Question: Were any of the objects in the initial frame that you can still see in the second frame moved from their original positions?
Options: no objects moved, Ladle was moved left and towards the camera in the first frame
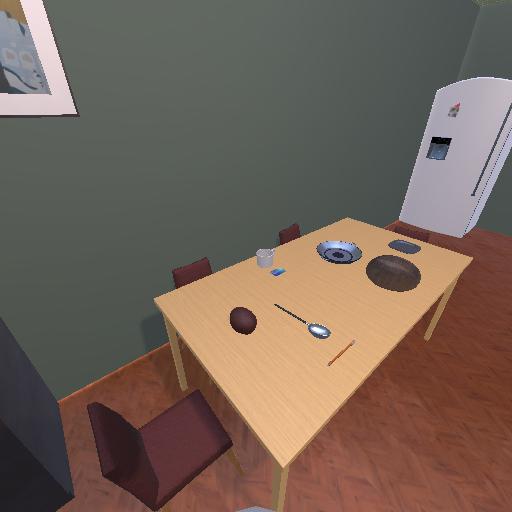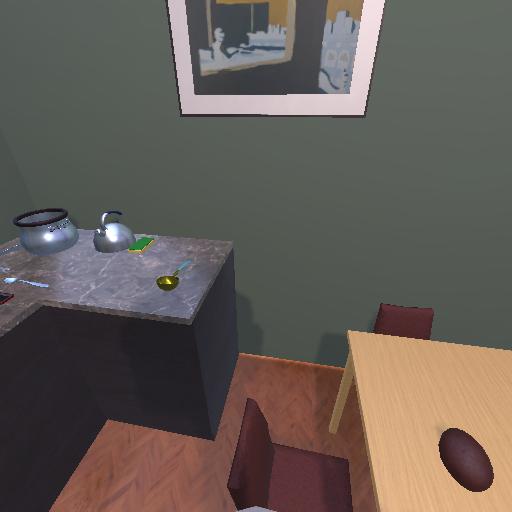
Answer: no objects moved